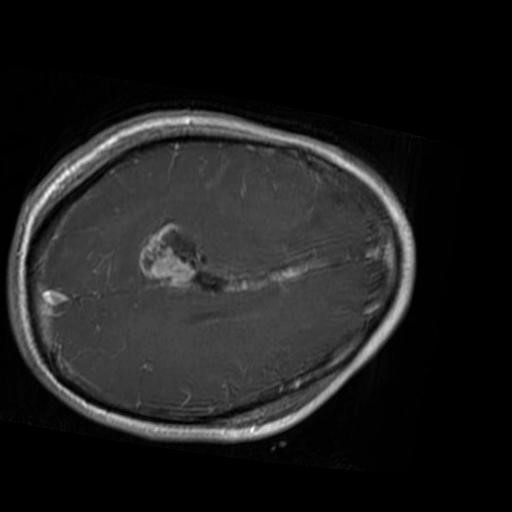
Label: brain_glioma